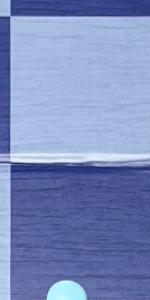
Label: Empty